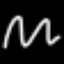
Label: squiggle